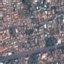
Label: Residential